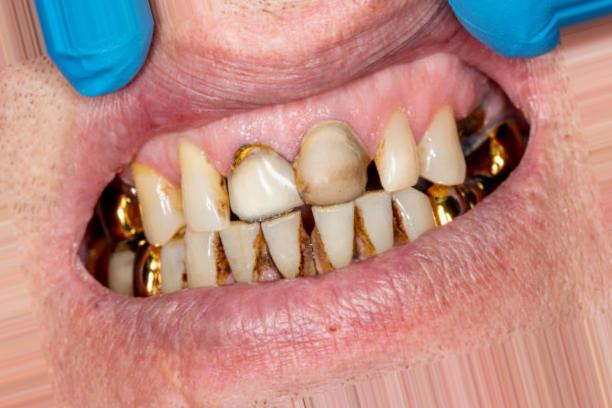
Condition: Caries